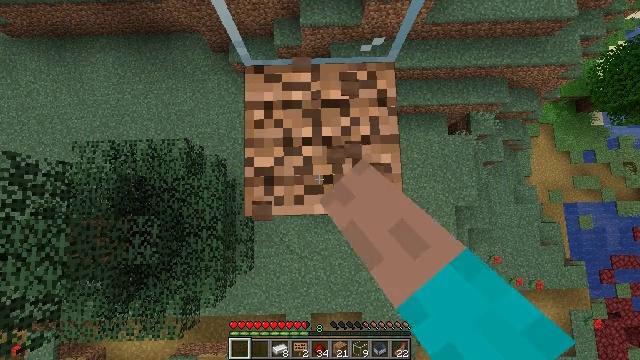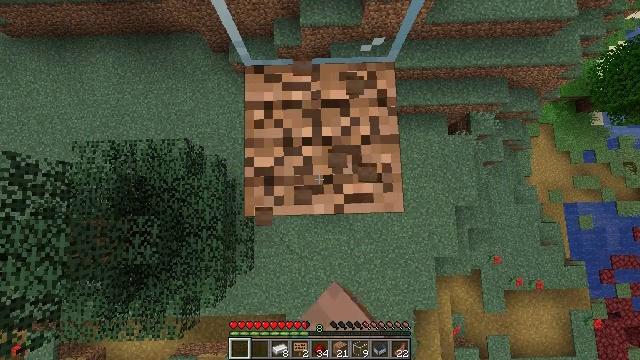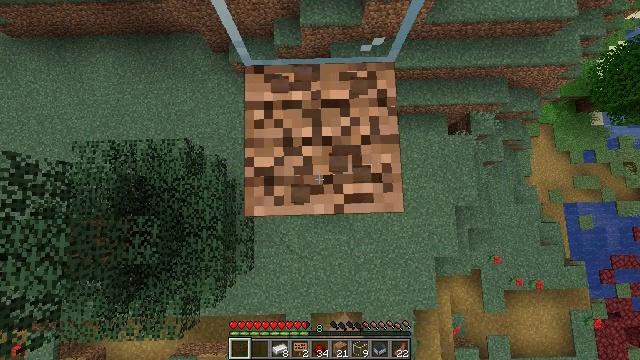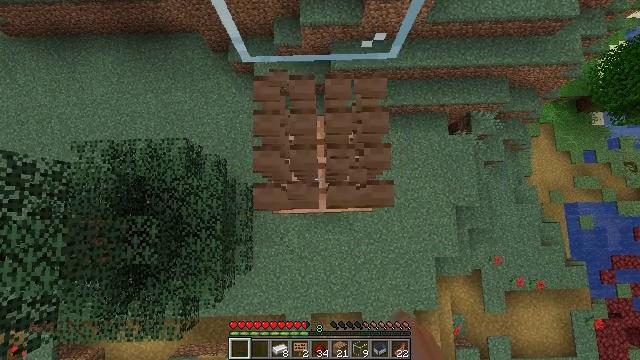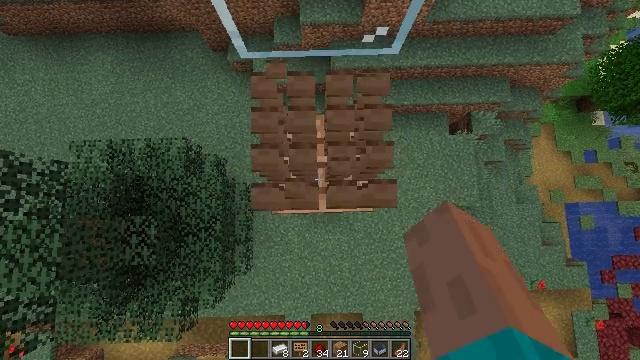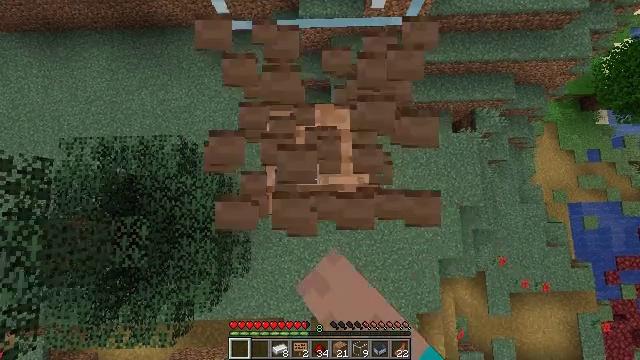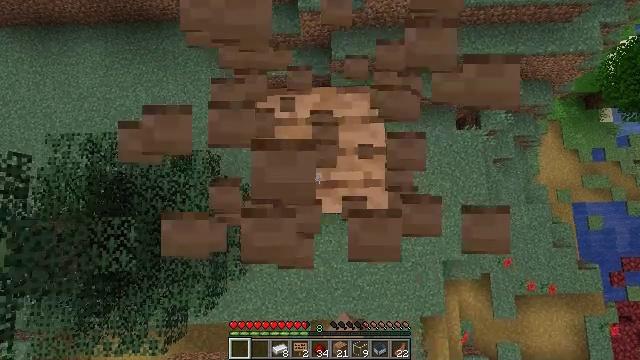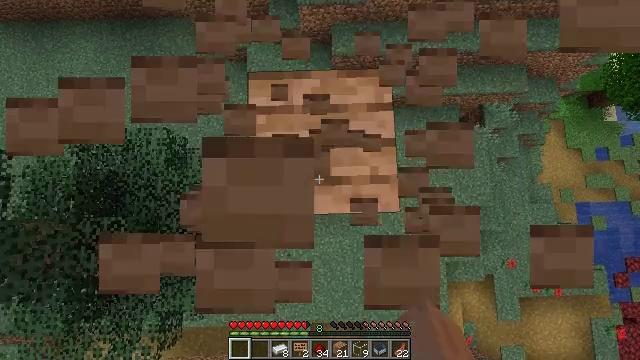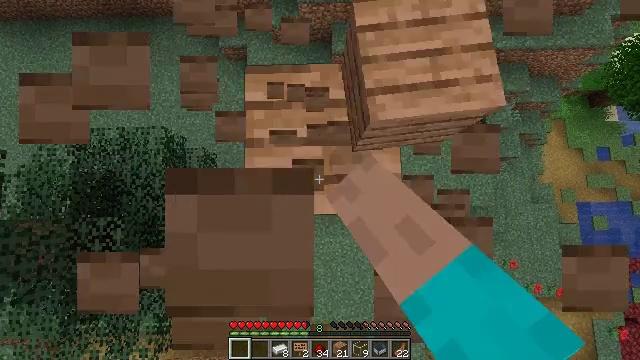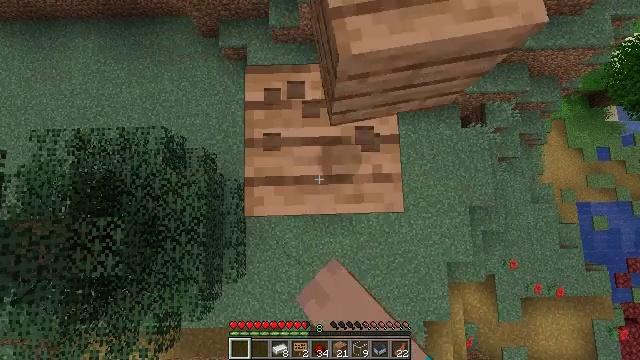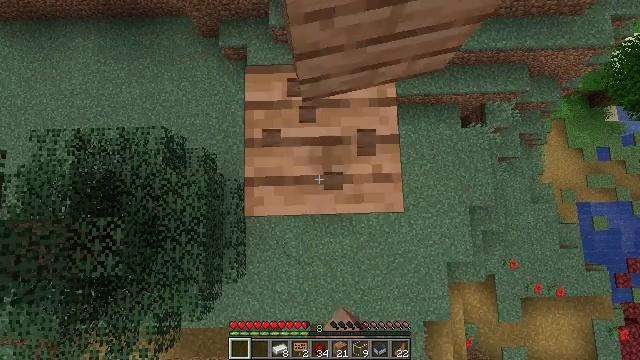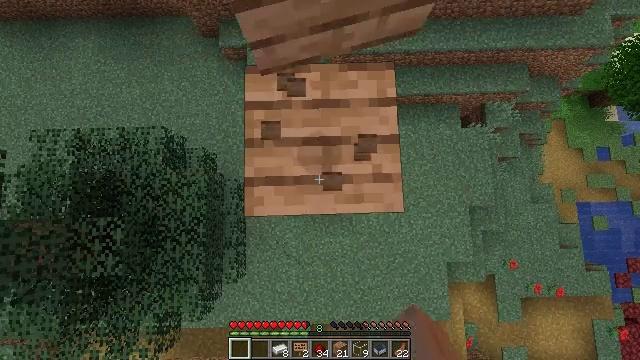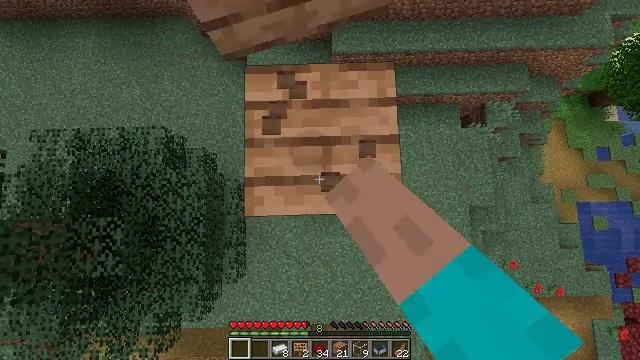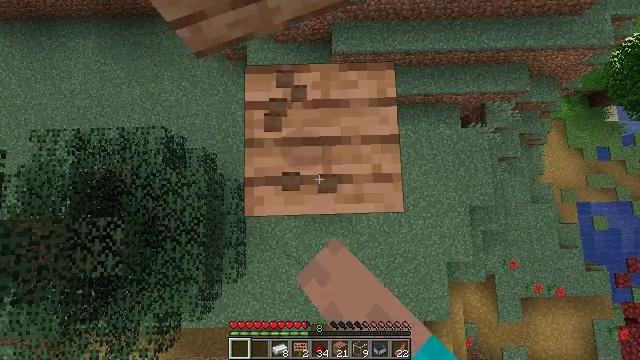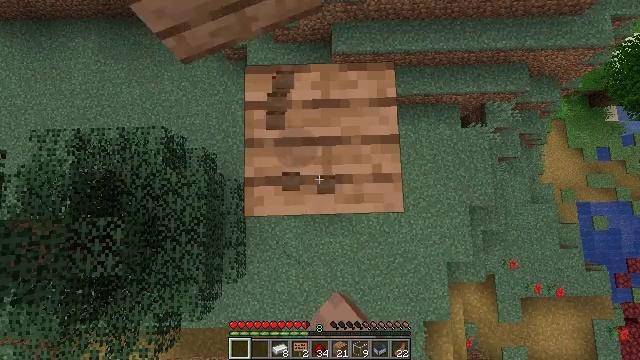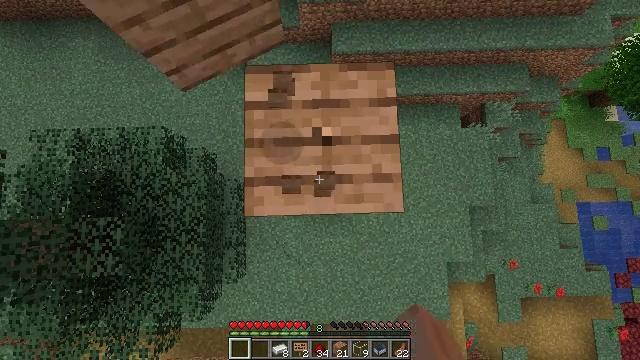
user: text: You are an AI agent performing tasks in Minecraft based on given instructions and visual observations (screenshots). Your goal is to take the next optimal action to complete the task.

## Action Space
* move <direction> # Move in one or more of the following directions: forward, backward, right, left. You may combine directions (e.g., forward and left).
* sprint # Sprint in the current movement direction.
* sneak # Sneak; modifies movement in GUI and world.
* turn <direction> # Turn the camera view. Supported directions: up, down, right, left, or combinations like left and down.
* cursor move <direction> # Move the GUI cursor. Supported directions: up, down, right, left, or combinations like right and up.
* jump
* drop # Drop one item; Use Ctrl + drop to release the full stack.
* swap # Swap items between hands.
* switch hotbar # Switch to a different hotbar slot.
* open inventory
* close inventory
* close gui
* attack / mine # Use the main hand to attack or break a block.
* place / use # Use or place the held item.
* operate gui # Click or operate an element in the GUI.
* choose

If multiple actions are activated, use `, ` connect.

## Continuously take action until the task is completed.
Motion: motion action
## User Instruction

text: Gather jungle planks for building.
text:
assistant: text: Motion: attack / mine
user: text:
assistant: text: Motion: attack / mine
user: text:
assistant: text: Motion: attack / mine
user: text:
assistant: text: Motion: attack / mine
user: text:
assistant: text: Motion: attack / mine
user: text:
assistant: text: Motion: attack / mine
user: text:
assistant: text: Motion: attack / mine
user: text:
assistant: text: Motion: attack / mine
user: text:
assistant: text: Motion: attack / mine
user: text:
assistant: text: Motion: attack / mine
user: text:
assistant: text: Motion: attack / mine
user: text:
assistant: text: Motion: attack / mine
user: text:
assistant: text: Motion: attack / mine
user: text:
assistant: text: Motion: attack / mine
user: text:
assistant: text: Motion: attack / mine
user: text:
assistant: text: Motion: attack / mine
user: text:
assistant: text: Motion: attack / mine
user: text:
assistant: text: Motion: attack / mine
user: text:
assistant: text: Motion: attack / mine
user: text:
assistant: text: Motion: attack / mine
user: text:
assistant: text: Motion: attack / mine
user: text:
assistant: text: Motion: attack / mine
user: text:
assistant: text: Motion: attack / mine
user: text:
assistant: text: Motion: attack / mine
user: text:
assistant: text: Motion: attack / mine
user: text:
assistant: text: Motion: attack / mine
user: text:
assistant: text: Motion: attack / mine
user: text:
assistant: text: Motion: attack / mine
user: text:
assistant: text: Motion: attack / mine
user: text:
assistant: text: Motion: attack / mine